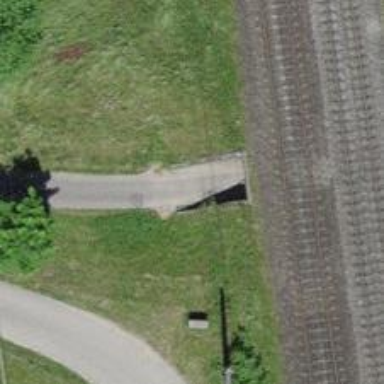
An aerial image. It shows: Path going through tunnel.